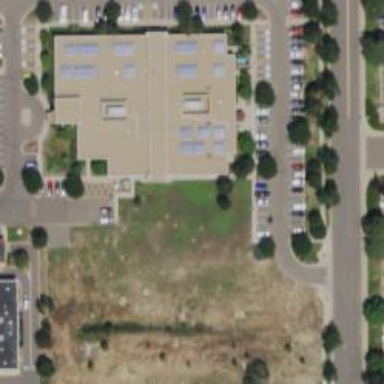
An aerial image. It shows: Hospital building with office amenities.